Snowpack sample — Snodgrass Mountain, Crested Butte, Colorado (2/4/25, 12:06 PM MST)
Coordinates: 38.923, -106.968
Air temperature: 35 °F
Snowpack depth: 80 cm
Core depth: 70 cm
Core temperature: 32 °F
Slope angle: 14°, slope face: 78°
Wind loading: low
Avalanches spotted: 0
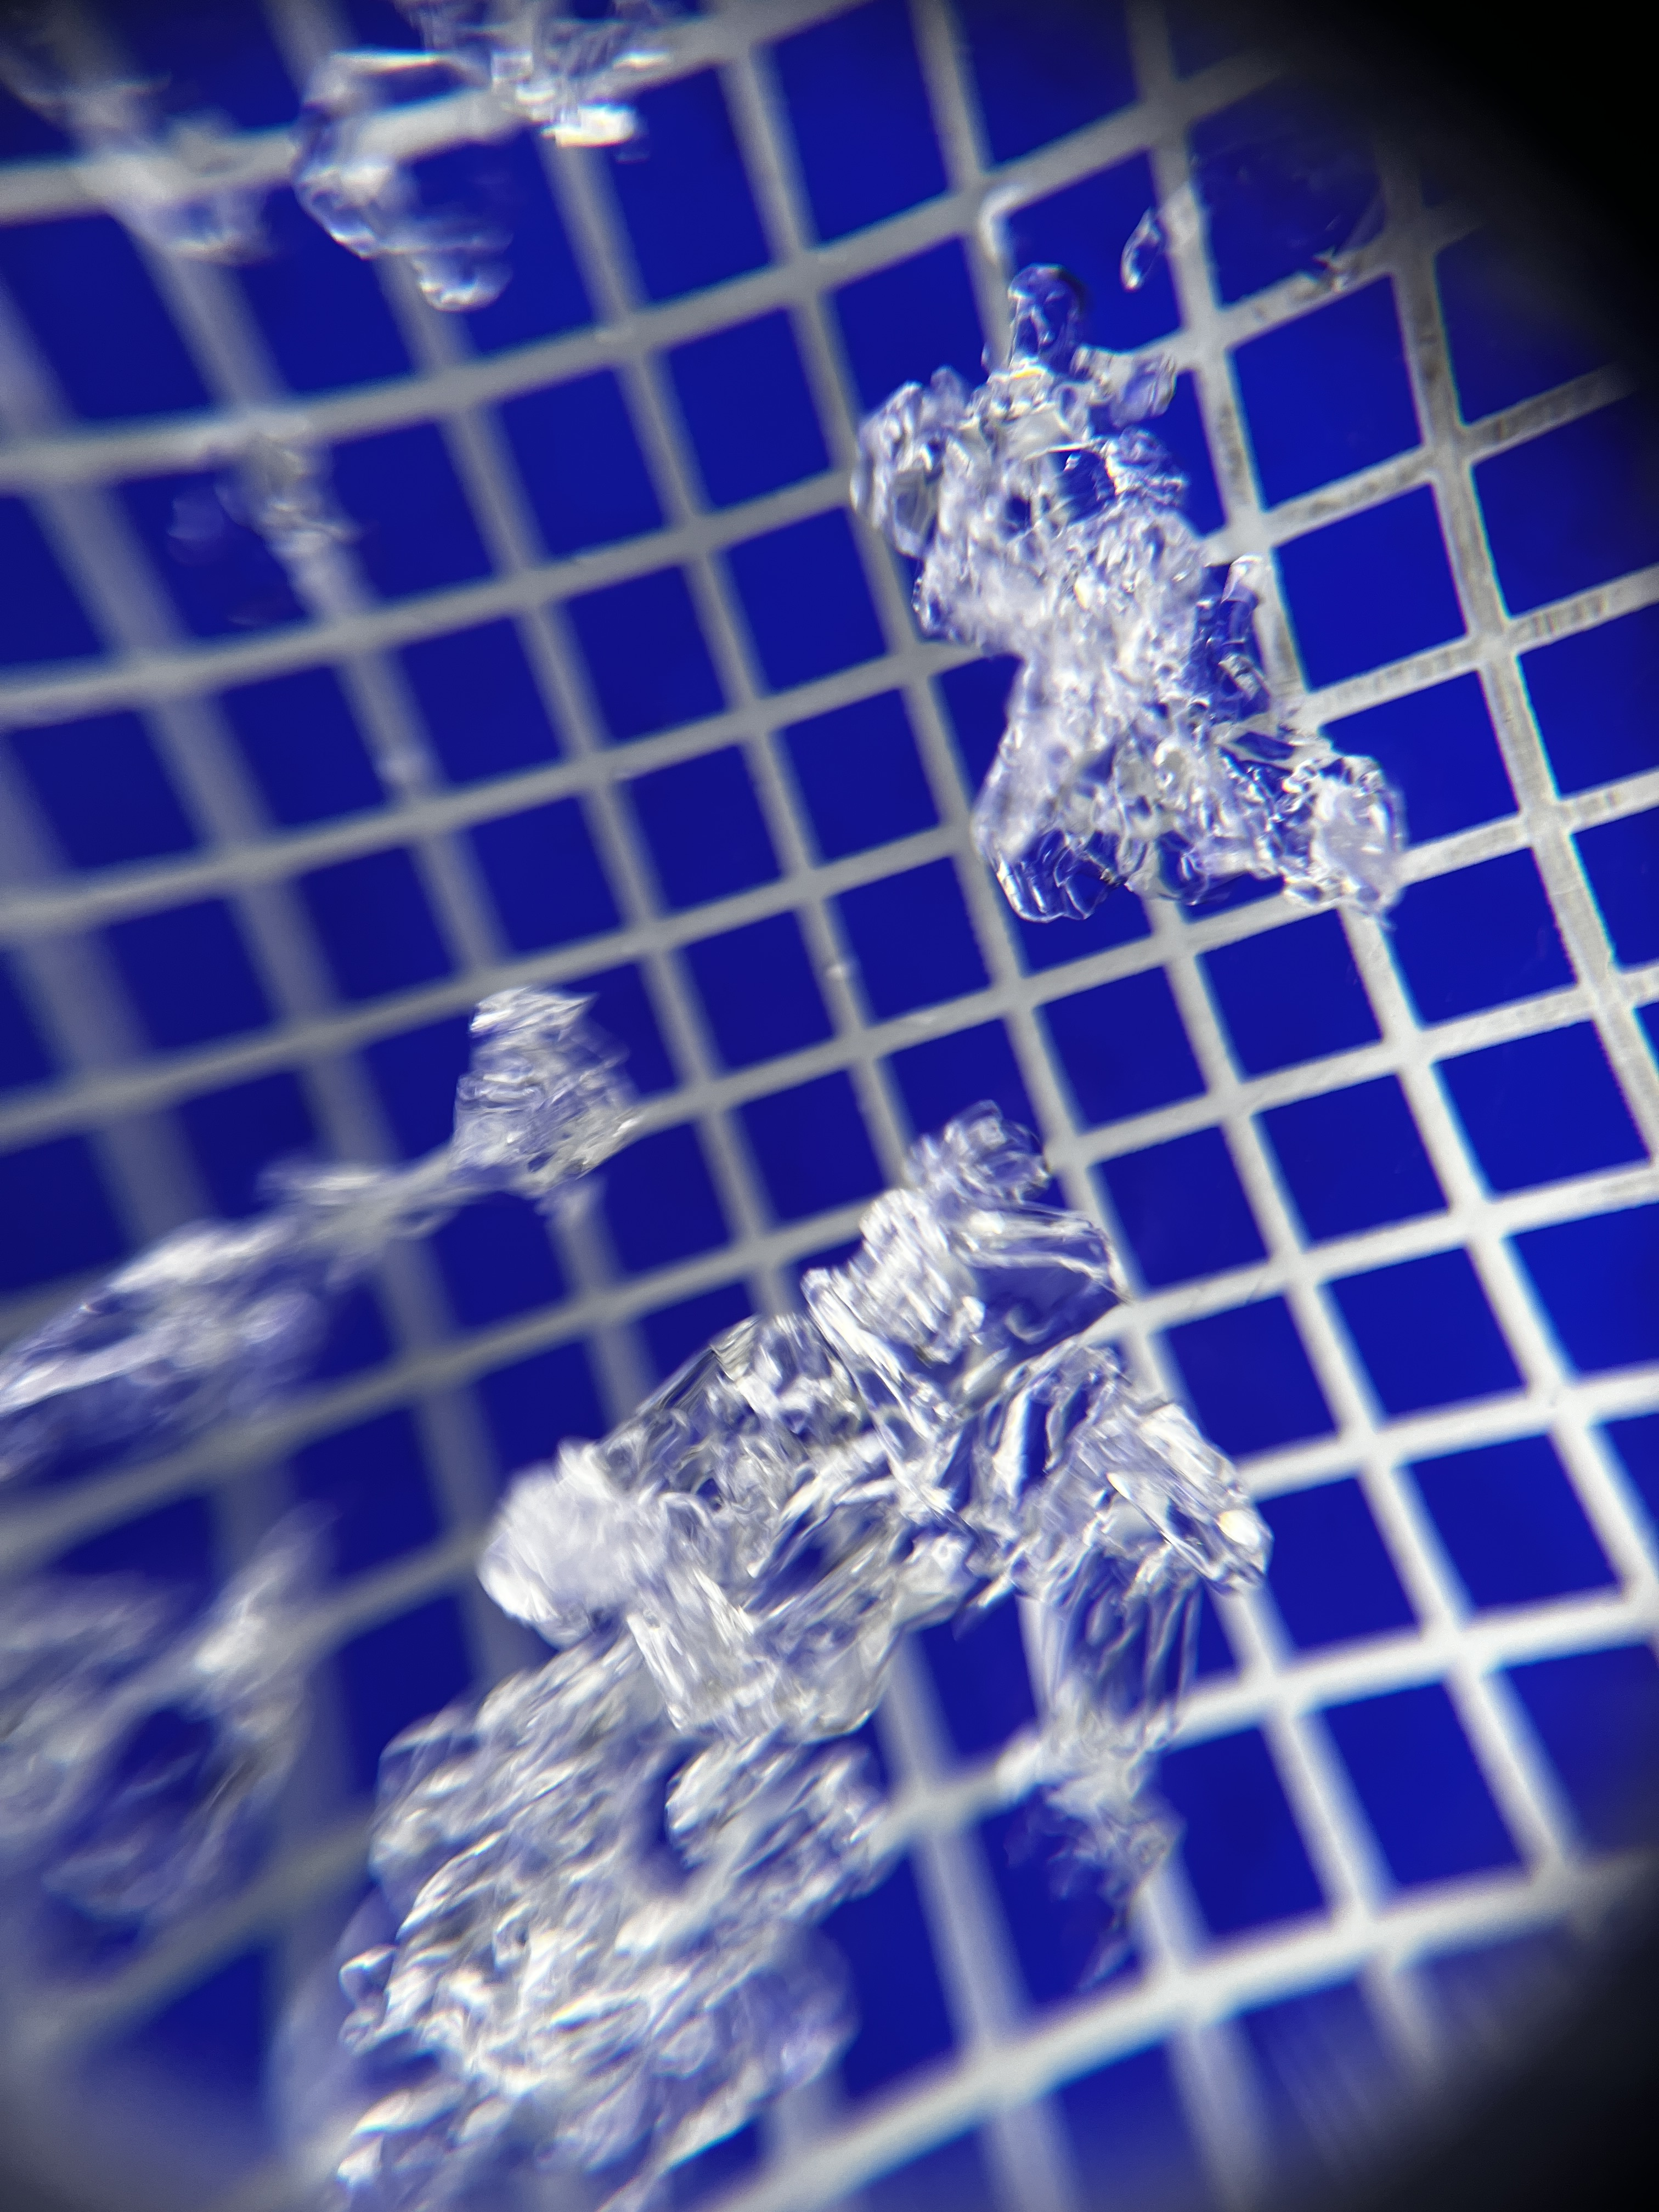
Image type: magnified_profile
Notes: No avalanches nearby, unusually warm weather for the last month reported by residents, Collected 25 yards from treeline